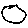
Label: circle